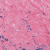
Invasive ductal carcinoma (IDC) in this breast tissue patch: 0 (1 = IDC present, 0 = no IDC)